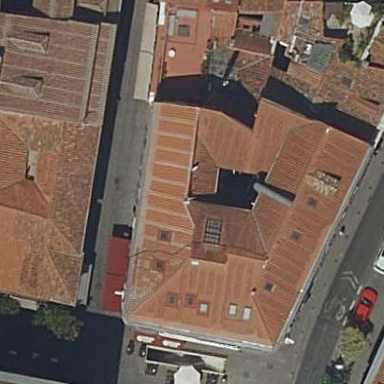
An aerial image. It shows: White building with red-brown roof.